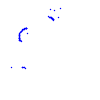
Particle: proton